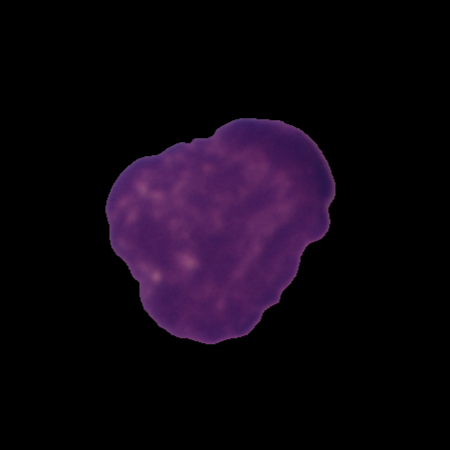
Label: cancer